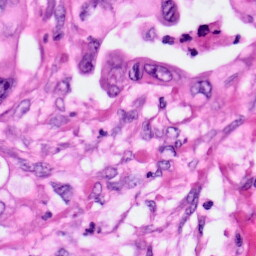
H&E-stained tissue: Pancreatic